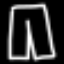
Label: pants